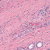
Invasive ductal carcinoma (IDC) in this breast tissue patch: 0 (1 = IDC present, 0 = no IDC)